Field crop: maize
Growth stage: 2
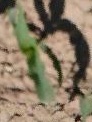
Species: maize